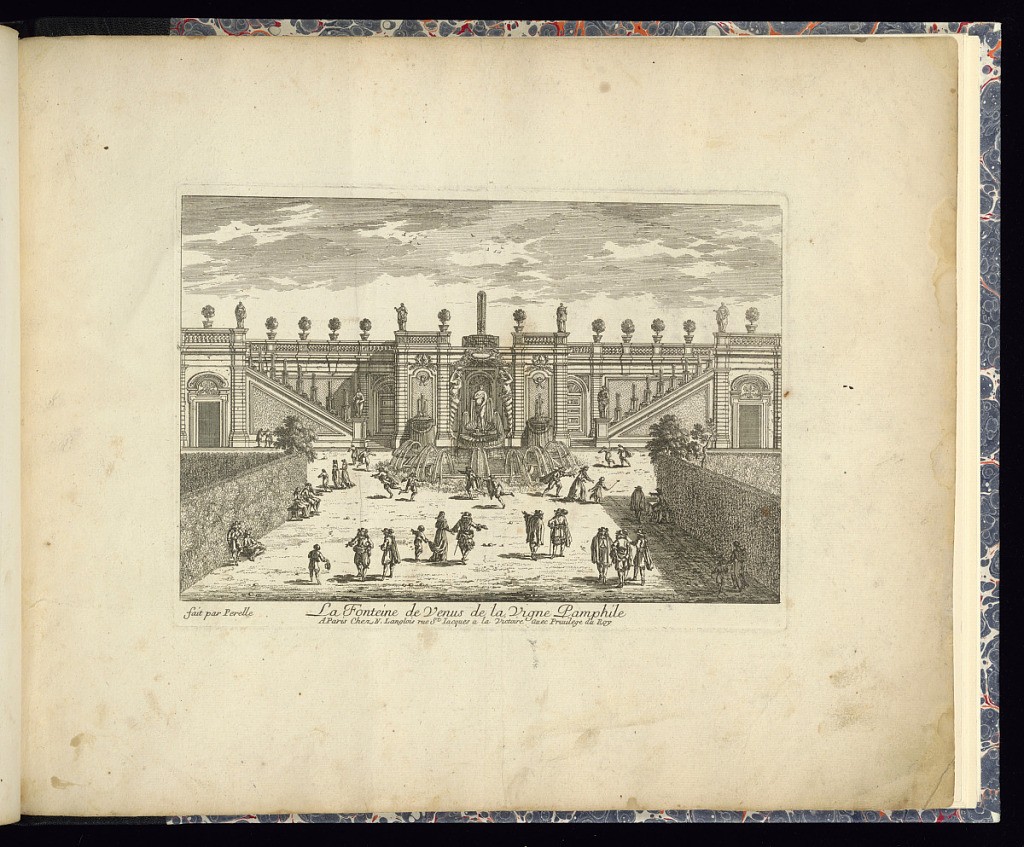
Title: La Fonteine de Venus de la Vigne Pamphile
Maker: Gabriel Perelle, French, 1604–1677
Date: late 17th century
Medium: Etching on laid paper
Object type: Print
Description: View of a large garden wall with a central fountain and basin featuring a statue of the goddess Venus standing within a large shell. The wall/ fountain features a balustrade above with statues and planted vases. A hedge-lined path in the foreground with figures walking, sitting, and running. The plate is titled and lettered.